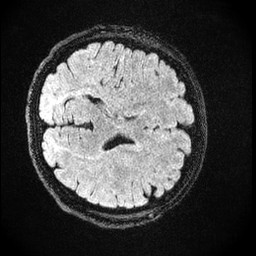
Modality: FLAIR
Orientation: axial
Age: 28
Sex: female
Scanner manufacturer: ge
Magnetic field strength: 3 T
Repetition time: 4.802 s
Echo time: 0.1159 s